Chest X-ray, AP view. Patient: 36 years old, sex F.
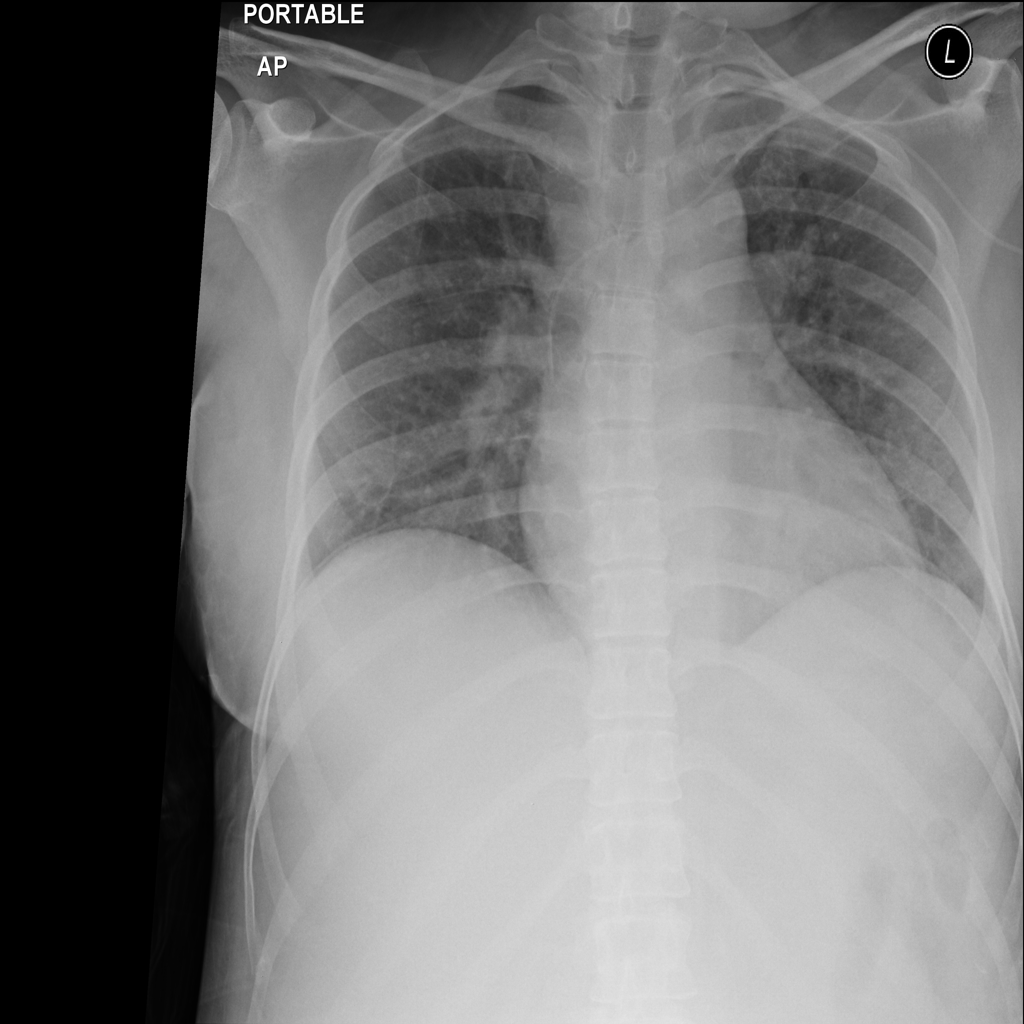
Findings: No Finding